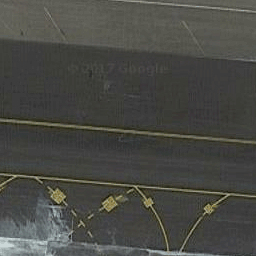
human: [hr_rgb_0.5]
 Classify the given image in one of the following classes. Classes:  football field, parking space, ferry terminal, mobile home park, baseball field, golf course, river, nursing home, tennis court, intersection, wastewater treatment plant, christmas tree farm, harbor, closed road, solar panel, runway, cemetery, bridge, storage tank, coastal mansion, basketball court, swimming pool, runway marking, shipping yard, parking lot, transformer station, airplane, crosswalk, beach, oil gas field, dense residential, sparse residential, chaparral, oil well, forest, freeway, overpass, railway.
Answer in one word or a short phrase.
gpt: runway marking